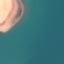
Label: SeaLake